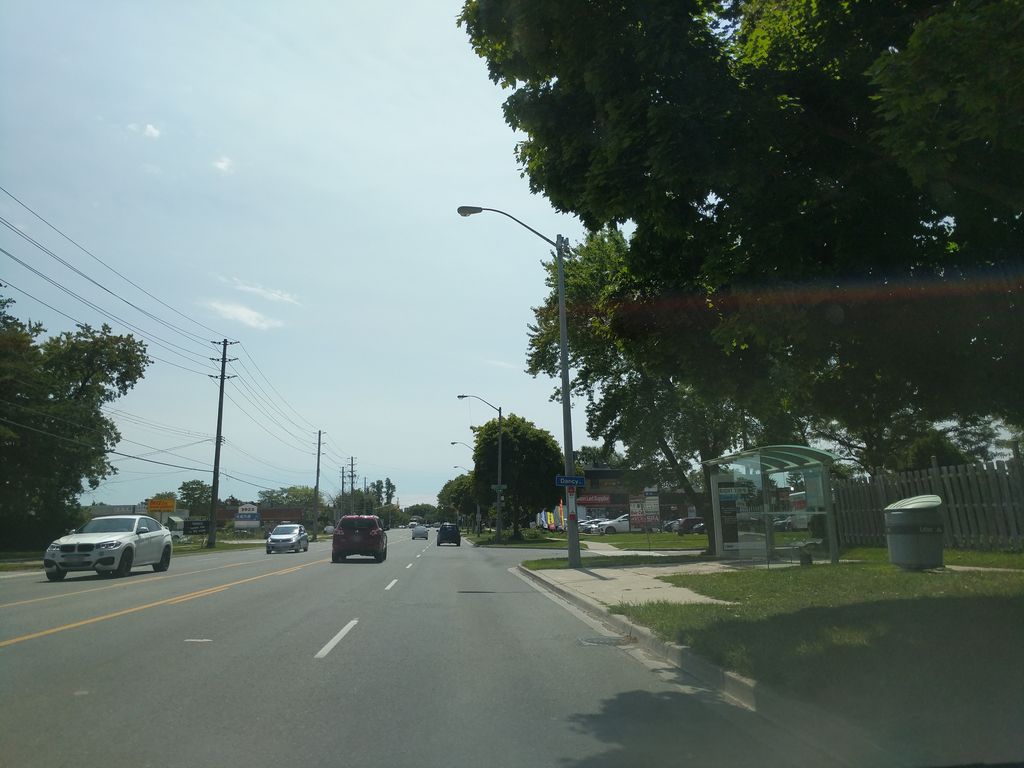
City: toronto